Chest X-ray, PA view. Patient: 48 years old, sex F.
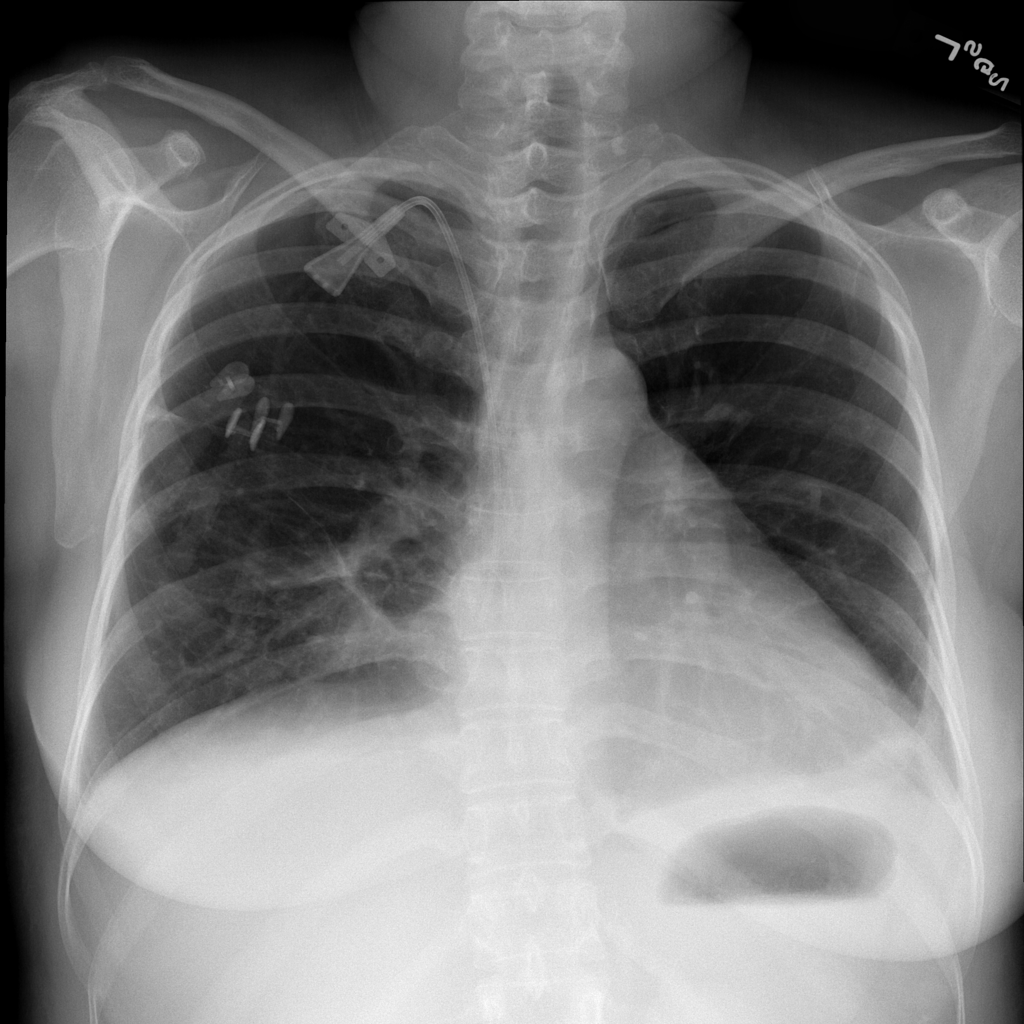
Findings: Infiltration